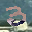
Label: 3